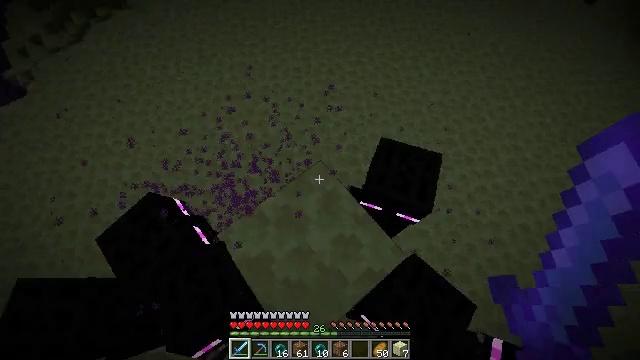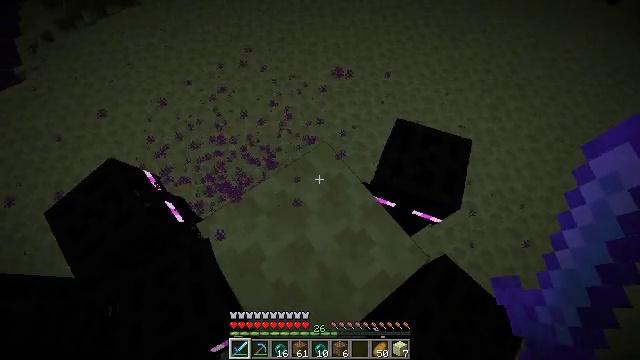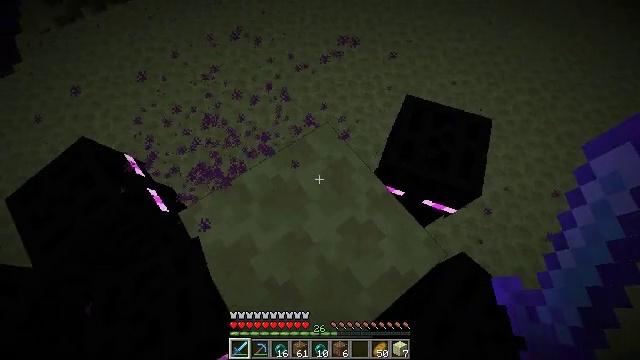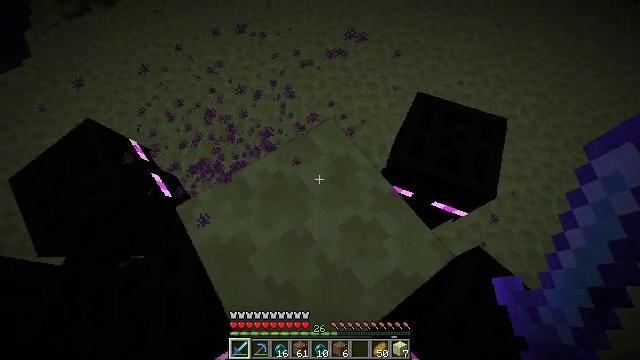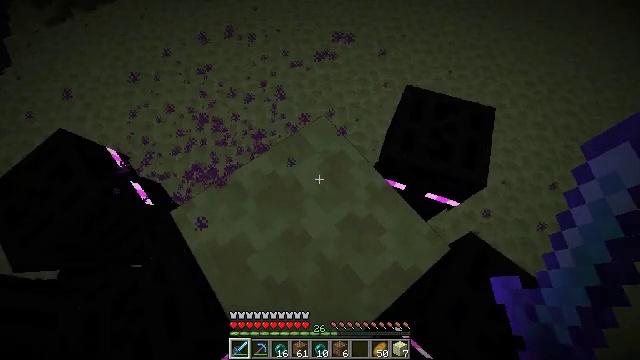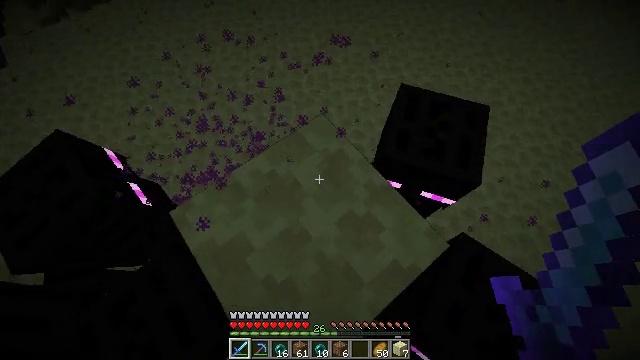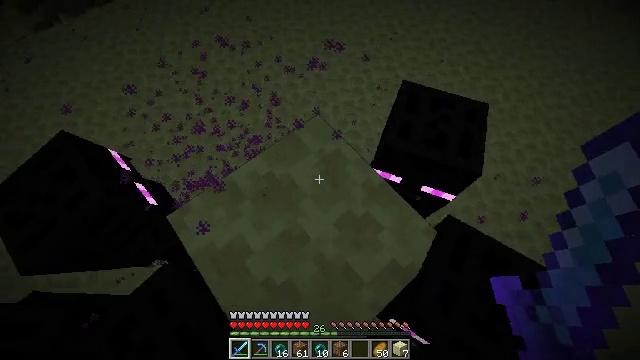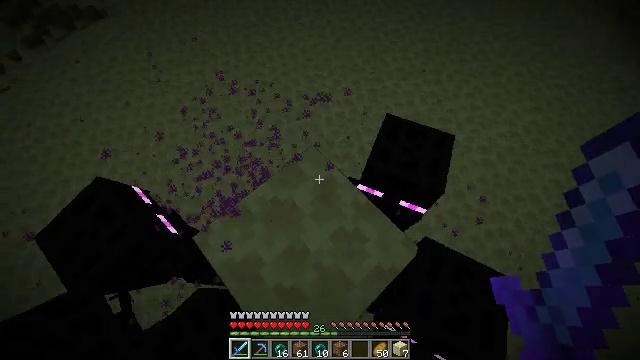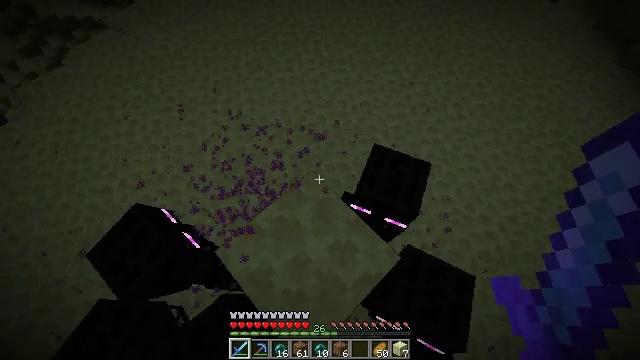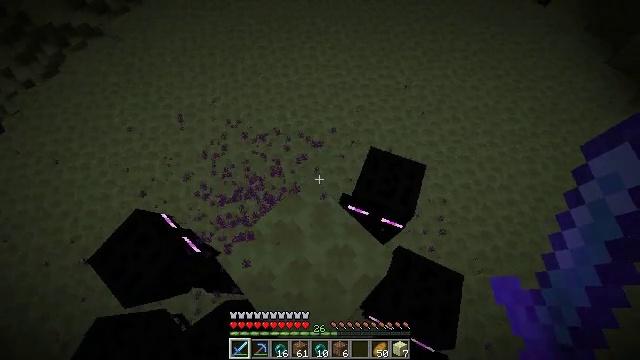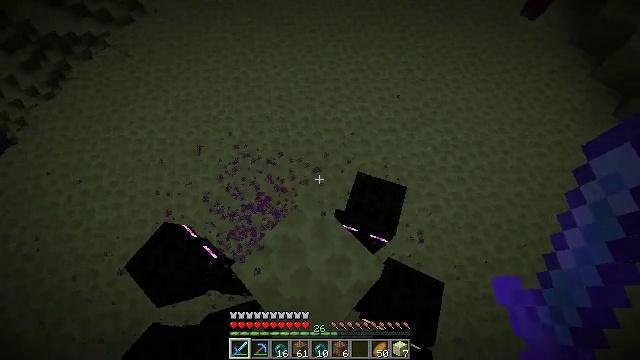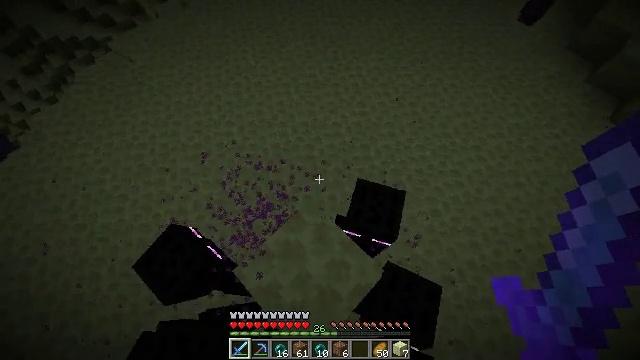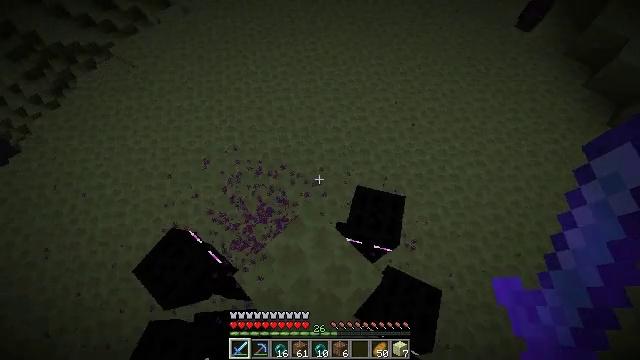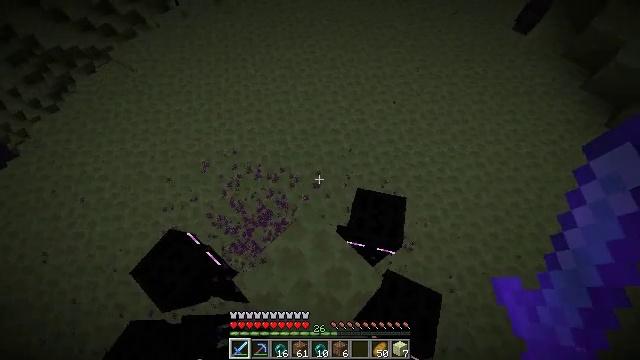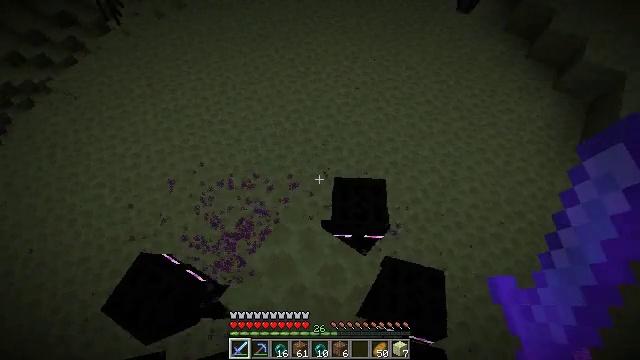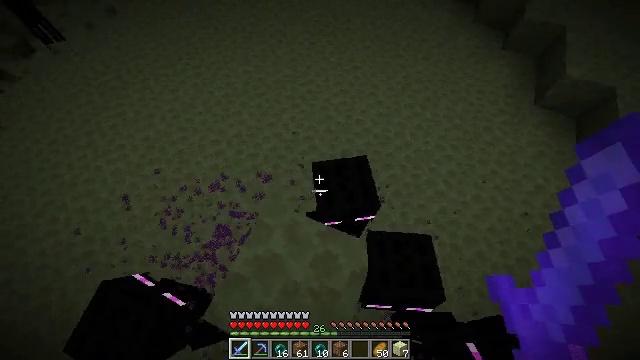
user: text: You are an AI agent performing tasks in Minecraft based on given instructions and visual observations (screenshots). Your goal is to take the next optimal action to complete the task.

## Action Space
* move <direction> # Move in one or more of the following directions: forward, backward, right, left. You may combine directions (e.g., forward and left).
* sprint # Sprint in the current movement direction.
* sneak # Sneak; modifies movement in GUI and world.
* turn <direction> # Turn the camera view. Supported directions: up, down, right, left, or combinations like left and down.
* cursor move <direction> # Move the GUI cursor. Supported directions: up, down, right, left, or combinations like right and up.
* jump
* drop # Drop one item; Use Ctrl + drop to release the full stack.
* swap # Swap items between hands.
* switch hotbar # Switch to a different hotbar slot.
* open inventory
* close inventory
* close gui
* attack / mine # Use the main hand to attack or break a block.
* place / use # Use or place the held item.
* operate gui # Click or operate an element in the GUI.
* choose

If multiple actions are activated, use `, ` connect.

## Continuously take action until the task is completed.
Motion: motion action
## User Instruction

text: Hunt the enderman.
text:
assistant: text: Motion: sneak, turn left and up
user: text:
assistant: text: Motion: sneak
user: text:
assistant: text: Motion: sneak, turn left
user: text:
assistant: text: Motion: sneak, turn right
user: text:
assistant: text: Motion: sneak
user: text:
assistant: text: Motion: sneak, turn right
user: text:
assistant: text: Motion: sneak, turn right, jump
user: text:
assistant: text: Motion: sneak, turn right, jump
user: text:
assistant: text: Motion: sneak, turn right, jump
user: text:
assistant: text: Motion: sneak, jump
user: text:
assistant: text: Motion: sneak, jump
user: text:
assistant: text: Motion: sneak, jump
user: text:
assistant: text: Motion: sneak
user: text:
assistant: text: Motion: sneak, turn right
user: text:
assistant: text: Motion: sneak, turn right
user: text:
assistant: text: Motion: sneak, turn right and down, attack / mine
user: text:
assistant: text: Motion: sneak, turn right, attack / mine
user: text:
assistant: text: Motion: sneak, turn right, attack / mine
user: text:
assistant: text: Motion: sneak
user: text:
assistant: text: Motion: sneak, turn left and up
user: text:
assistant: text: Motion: sneak
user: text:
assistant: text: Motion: sneak
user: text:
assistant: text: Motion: sneak
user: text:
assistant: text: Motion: sneak, turn left
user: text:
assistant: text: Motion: sneak
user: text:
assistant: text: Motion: sneak
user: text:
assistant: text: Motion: sneak, jump
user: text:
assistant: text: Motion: sneak, jump
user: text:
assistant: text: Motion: sneak, jump
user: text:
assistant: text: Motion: sneak, jump